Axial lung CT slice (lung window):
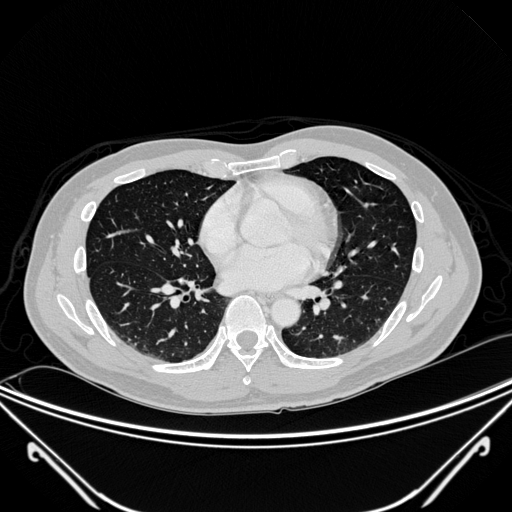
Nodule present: no